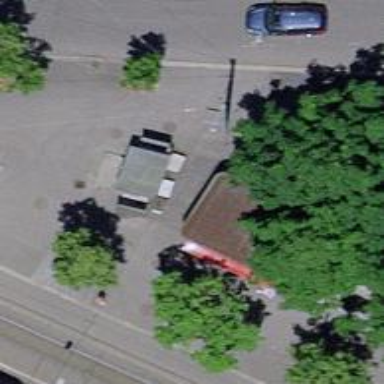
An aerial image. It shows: Toilets.